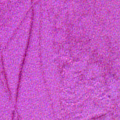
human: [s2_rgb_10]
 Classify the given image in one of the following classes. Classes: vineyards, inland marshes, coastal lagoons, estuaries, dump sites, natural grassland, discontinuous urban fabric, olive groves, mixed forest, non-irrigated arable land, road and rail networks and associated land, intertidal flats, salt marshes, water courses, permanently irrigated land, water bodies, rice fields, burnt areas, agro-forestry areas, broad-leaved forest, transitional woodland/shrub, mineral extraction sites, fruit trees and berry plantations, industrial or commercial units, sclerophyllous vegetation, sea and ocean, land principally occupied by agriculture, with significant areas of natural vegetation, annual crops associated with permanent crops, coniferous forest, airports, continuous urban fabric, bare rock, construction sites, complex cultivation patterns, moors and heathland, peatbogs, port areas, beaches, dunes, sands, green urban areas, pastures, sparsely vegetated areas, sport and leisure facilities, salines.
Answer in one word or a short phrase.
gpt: sea and ocean